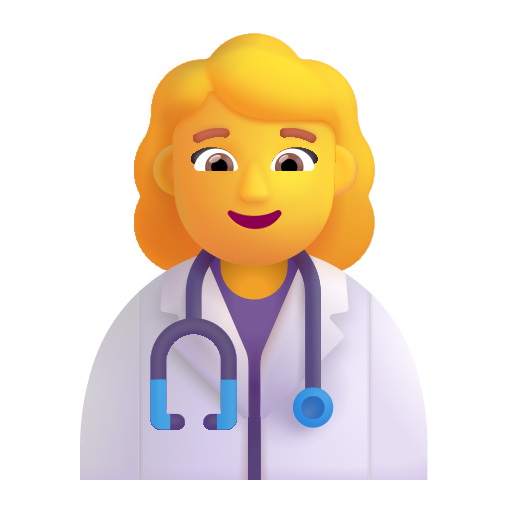
woman health worker color default